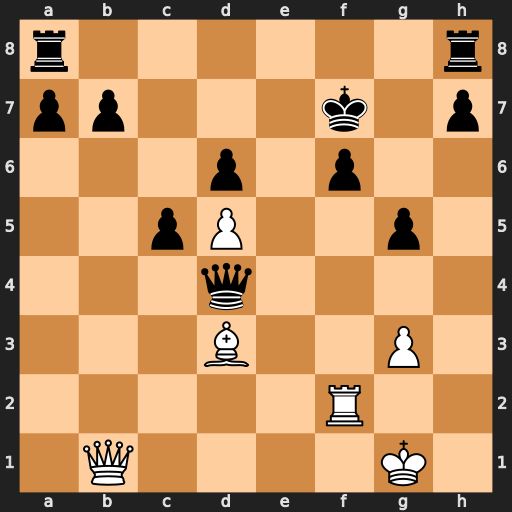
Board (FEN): r6r/pp3k1p/3p1p2/2pP2p1/3q4/3B2P1/5R2/1Q4K1
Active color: w
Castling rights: -
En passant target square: -
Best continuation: Qxb7+ Kf8 Qxa8+